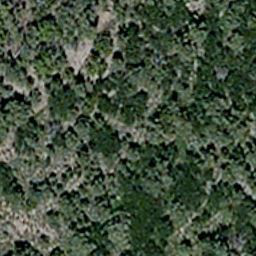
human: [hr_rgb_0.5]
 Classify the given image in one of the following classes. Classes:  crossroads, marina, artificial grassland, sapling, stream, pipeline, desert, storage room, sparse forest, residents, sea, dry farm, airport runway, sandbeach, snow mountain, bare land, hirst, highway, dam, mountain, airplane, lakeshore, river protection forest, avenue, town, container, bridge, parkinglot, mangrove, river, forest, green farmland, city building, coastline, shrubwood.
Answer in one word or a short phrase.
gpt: sparse forest